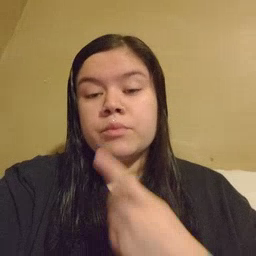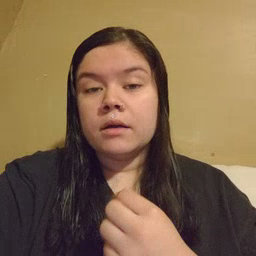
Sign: red